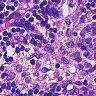
Metastatic tissue present: no